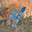
Label: 4